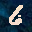
Label: 6